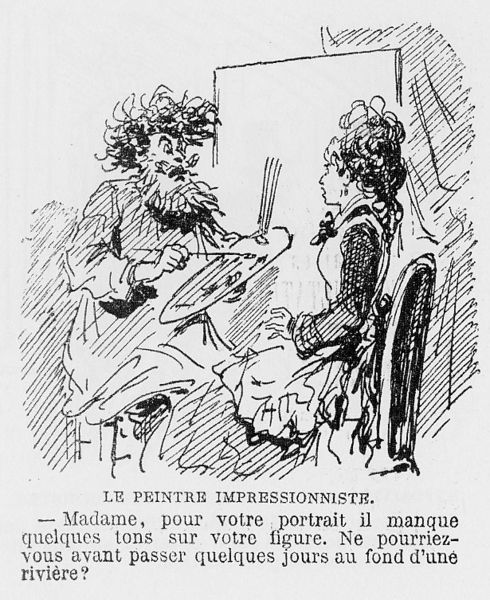
Titel: Le peintre impressioniste
Künstler: Cham
Standort: viele Standorte
Institution: Seriendruck
Schlagwörter: hand, kopf, mann, schatten, weiß, impressionismus, menschen, mädchen, sitzen, frankreich, frau, frisur, grau, haar, hut, kleid, kleider, männer, ohrring, profil, schwarz, skizze, stuhl, stühle, zeichnung, dame, gespräch, malerei, rock, schleife, bart, hemd, arm, gesicht, vollbart, bild, bildnis, herr, portrait, porträt, vorhang, figur, haare, sessel, sitzend, ohrringe, blatt, madame, poträt, mähne, schürze, magd, schrift, papier, modell, sitz, farben, farbe, schattierung, schattierungen, tag, französisch, wild, karikatur, zopf, inschrift, stuhllehne, atelier, maler, staffelei, impressionisten, model, striche, buch, kontur, druck, schraffur, radierung, stich, künstler, seite, humor, illustration, karrikatur, text, zeitung, schawrz, witz, kittel, leinwand, kunst, malen, palette, pinsel, daumier, französich, portät, zeichnen, dienstmagd, stafflei, kupferstich, presse, flugblatt, matisse, beschreibung, frage, genie, stuhlrücken, impressionist, schreck, sitzung, farbpalette, flüchtig, auftrag, kritzelei, scherz, pour, zerzaust, gekritzelt, porträtieren, porträtmaler, malerkittel, entrüstung, impessionismus, kunstkritik, der impressionistische maler, framkreich, le peintre impressionniste, manque, peintre, votre, le, 19. jahrhundert, 20. jahrhundert, bd, text-bild, le peintre, bild-text-verhältnis, proträtieren